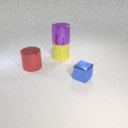
large purple metal cylinder above large yellow rubber cylinder